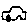
Label: car